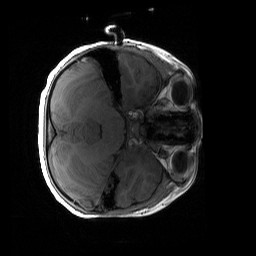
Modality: T1w
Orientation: axial
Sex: female
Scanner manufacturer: siemens
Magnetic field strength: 3 T
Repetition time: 1.9 s
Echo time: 0.00243 s